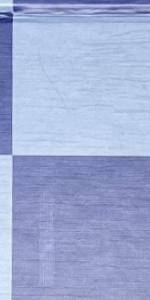
Label: Empty